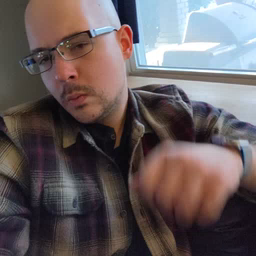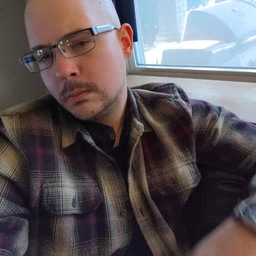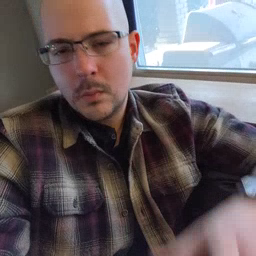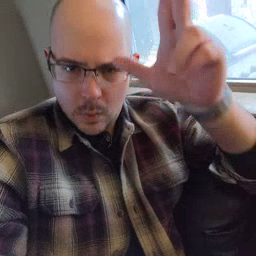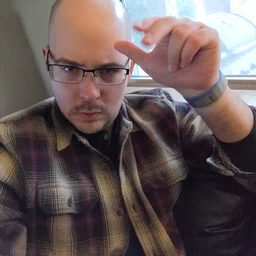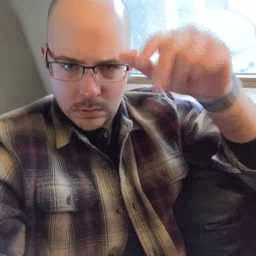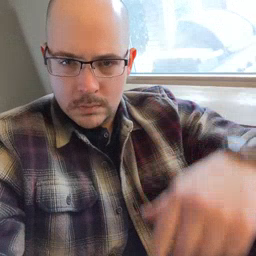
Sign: horse